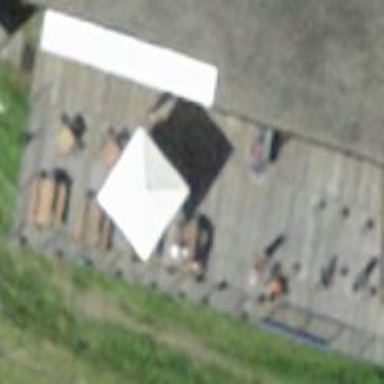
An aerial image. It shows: Outdoor seating area for leisure land.